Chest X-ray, AP view. Patient: 59 years old, sex M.
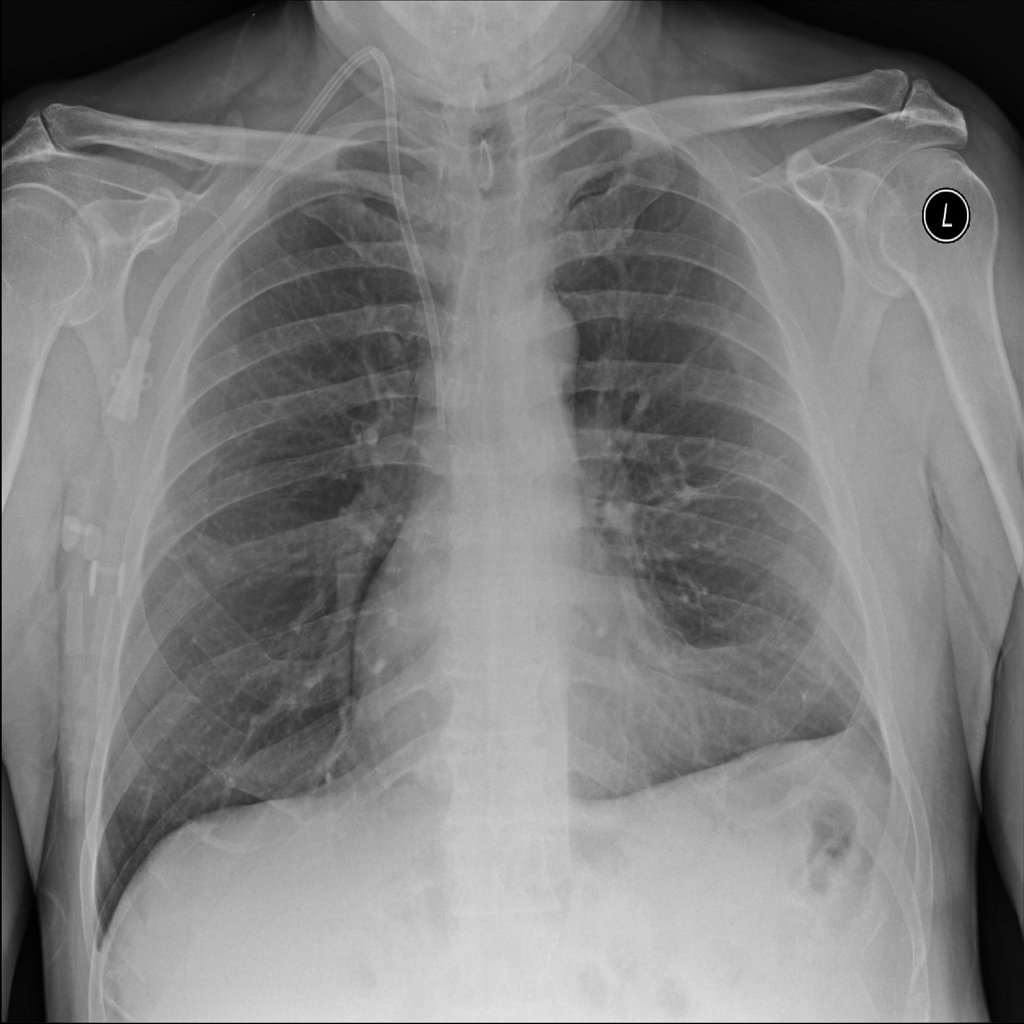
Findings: No Finding